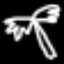
Label: palm tree